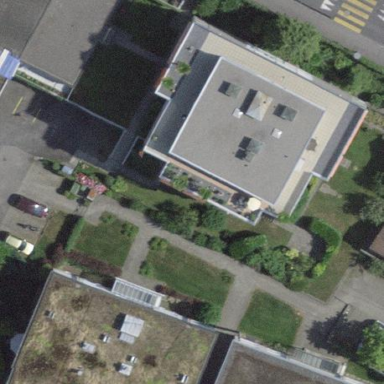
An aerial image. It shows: Detached building with flat roof.